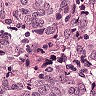
Metastatic tissue present: yes